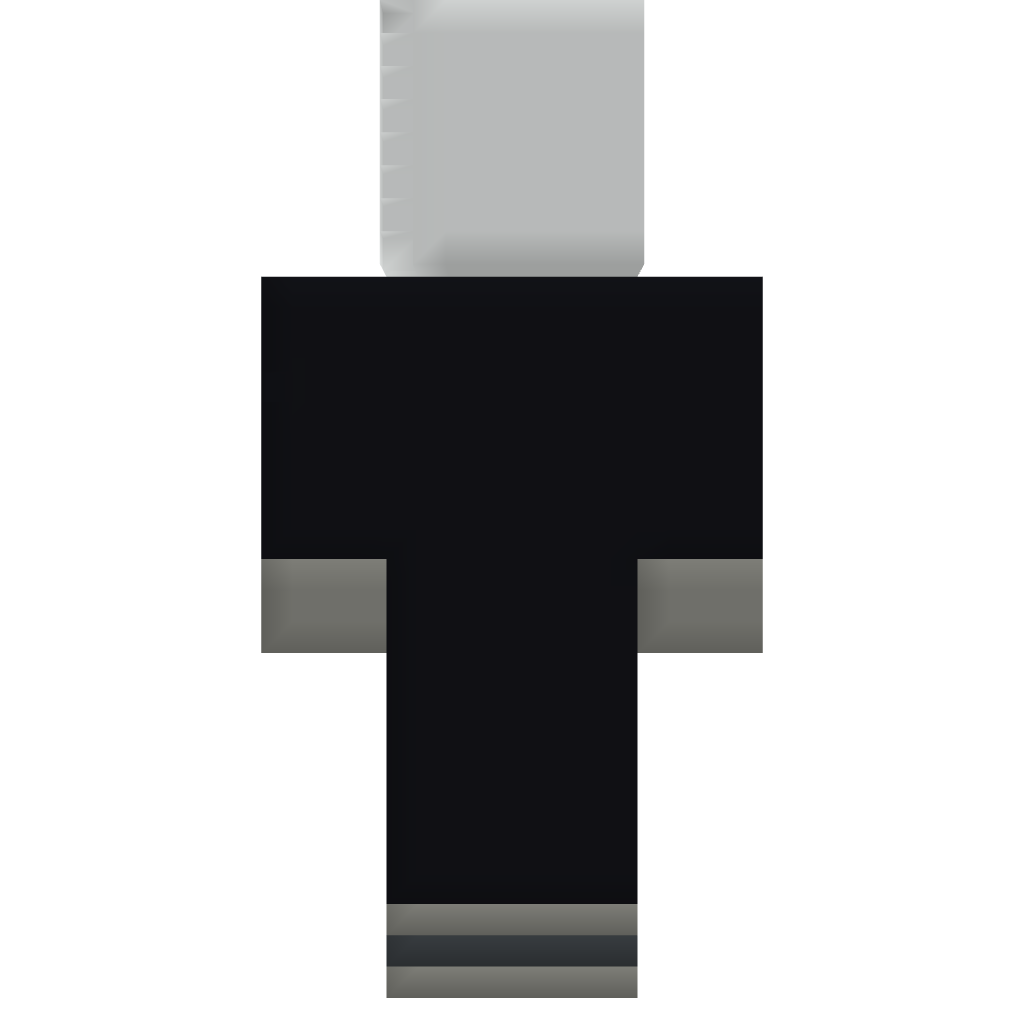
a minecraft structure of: Slenderman